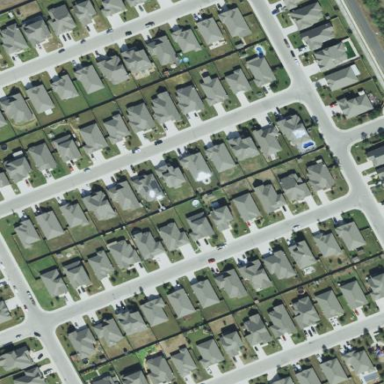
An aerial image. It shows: Residential area in subdivision.